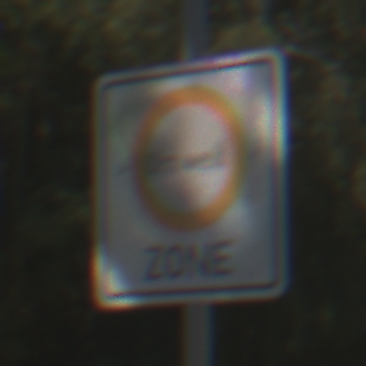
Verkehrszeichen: BeginnUmweltzone
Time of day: Midday
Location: Outdoor (Nature)
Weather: Clear
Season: Summer
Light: Natural